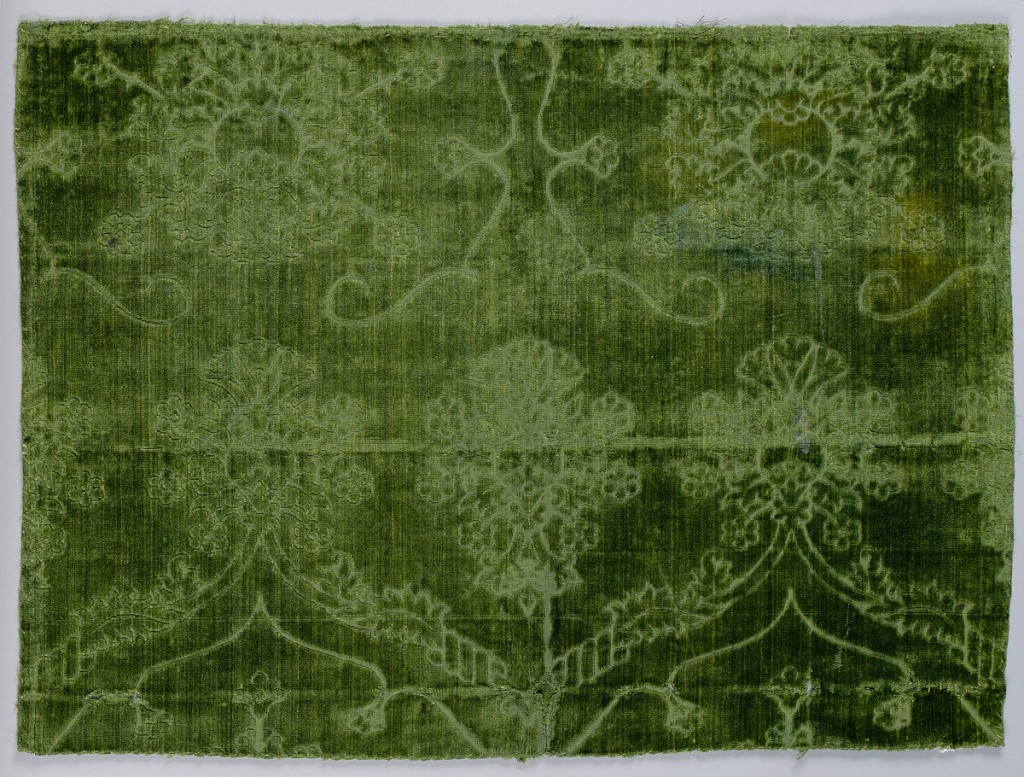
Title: Fragments
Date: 15th century
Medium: silk Technique: cut supplementary warp pile in a 4/1 satin foundation (velvet) Label: Silk cut velvet
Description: Green voided velvet of the ferronerie type with a design of curling leaves and a five-petaled flower.